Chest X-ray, PA view. Patient: 70 years old, sex M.
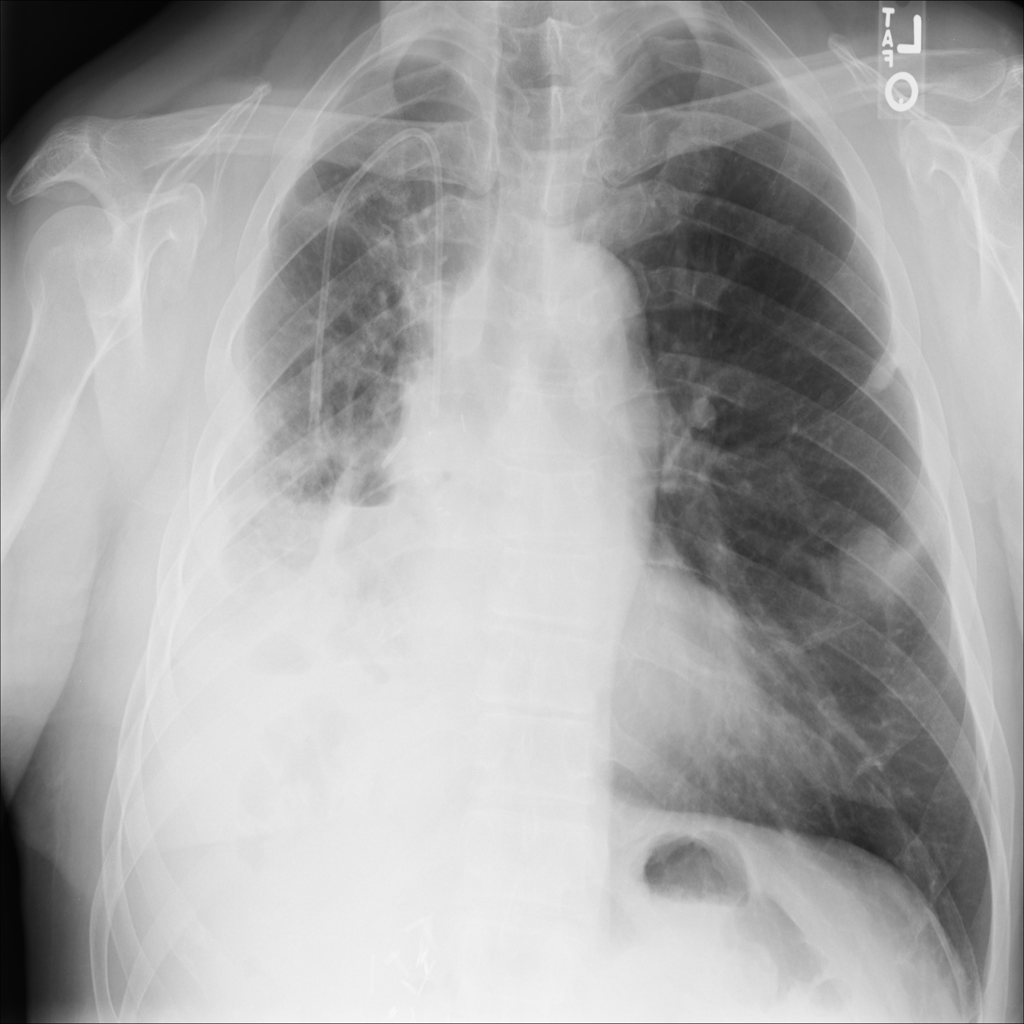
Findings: Consolidation, Effusion, Infiltration, Nodule